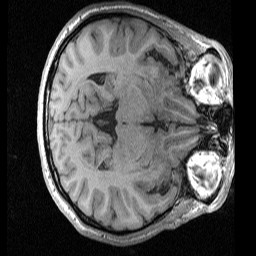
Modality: T1w
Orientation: axial
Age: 50
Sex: male